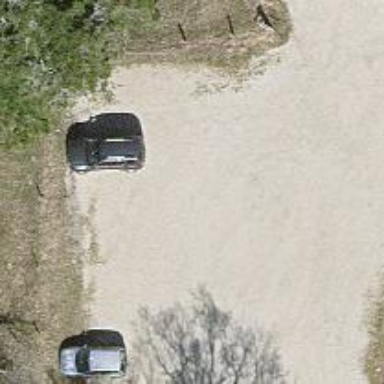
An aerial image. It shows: Parking area with surface.